Field crop: maize
Growth stage: 2
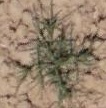
Species: salsola